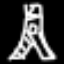
Label: The Eiffel Tower